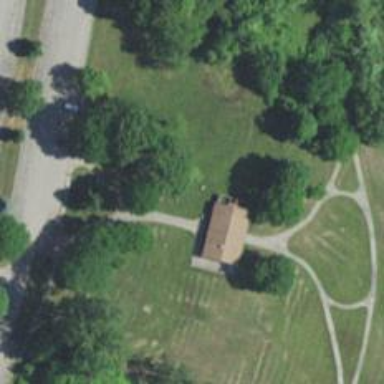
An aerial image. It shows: Disc golf tee area.